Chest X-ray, AP view. Patient: 78 years old, sex M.
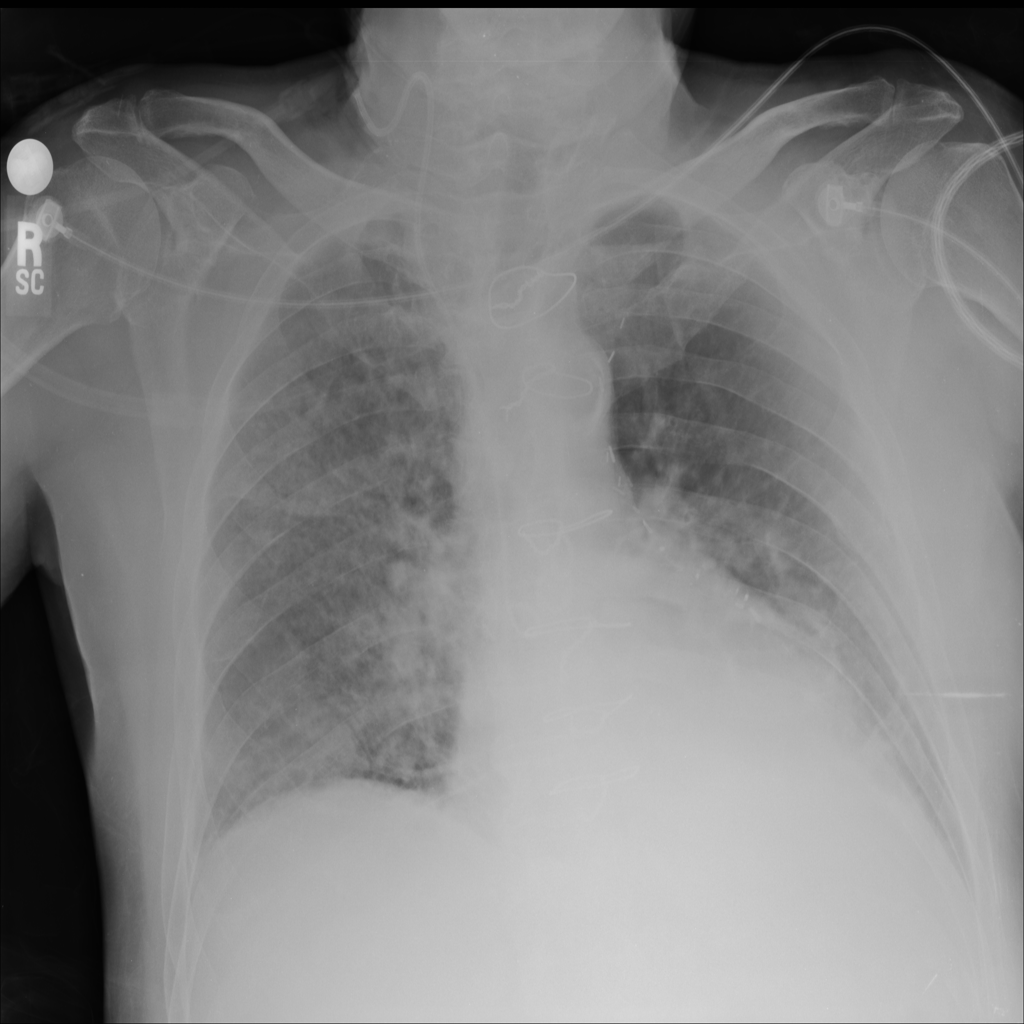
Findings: Infiltration, Pneumonia